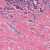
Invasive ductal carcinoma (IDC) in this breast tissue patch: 1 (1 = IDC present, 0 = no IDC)